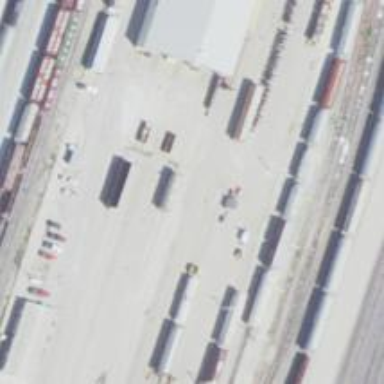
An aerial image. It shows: Railway yard used for servicing trains.